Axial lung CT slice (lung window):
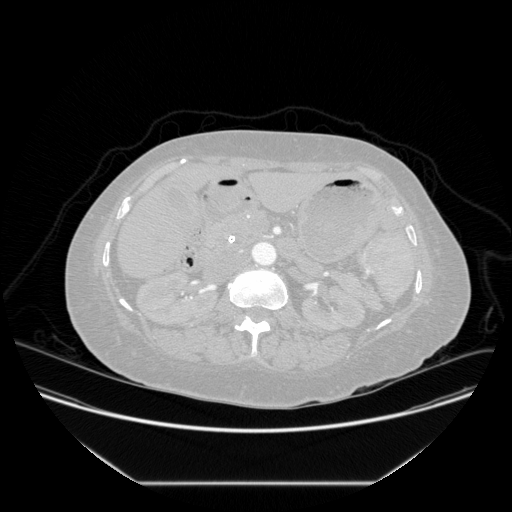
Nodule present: no